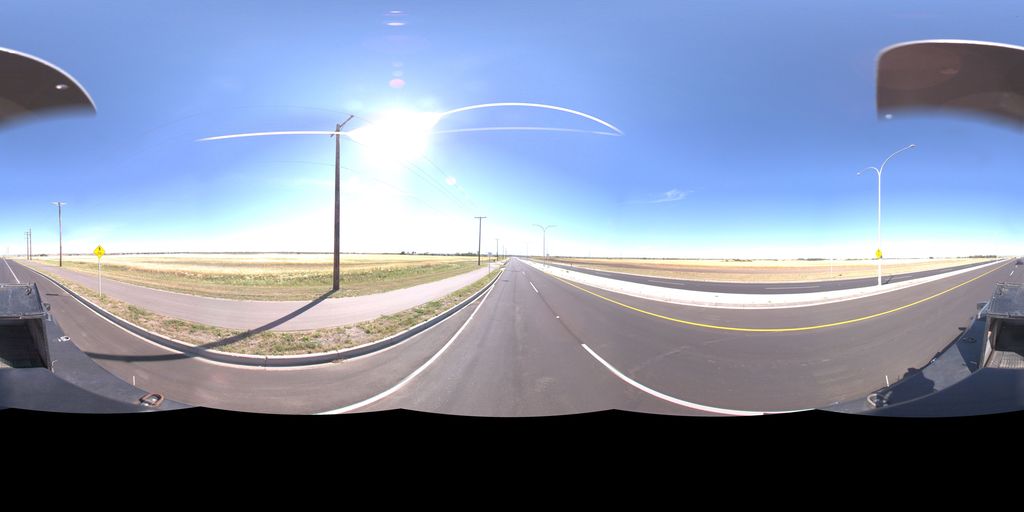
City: saskatoon